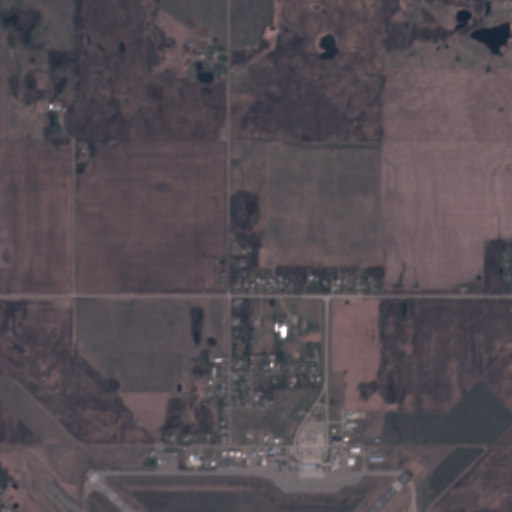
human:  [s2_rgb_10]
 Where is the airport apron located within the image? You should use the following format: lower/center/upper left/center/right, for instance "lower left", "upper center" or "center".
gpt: The airport apron is located in the lower of the image.
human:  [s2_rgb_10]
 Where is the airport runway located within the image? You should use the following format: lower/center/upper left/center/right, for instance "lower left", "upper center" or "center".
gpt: The airport runway is located in the lower of the image.
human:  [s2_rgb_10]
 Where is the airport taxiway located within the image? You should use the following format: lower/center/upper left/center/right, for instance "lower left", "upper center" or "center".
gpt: The airport taxiway is located in the lower of the image.
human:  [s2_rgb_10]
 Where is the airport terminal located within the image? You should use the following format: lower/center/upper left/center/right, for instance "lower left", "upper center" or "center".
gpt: The airport terminal is located in the lower center of the image.
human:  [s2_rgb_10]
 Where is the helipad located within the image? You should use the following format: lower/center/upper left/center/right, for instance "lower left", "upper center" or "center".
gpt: The helipad is located in the lower right of the image.
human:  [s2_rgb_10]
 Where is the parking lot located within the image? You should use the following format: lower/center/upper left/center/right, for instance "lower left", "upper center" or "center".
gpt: The parking lot is located in the lower left of the image.
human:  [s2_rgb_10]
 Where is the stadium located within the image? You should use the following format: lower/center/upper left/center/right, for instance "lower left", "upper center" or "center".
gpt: The stadium is located in the lower left of the image.
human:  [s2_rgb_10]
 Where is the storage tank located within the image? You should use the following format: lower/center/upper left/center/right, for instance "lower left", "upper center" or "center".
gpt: The storage tank is located in the lower center of the image.
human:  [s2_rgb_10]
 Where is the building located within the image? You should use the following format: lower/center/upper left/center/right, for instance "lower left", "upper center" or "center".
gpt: There is no building in the image.